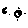
Label: moon